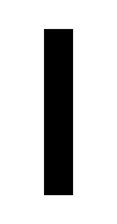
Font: InstrumentSans_SemiBold